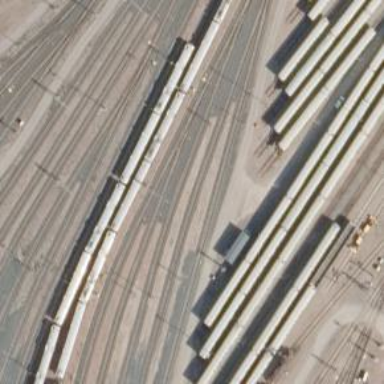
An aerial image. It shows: Railway signal.